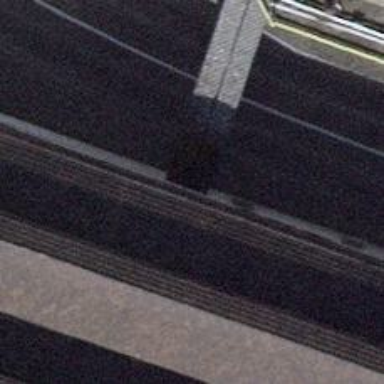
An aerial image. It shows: Bridge over pipeline.